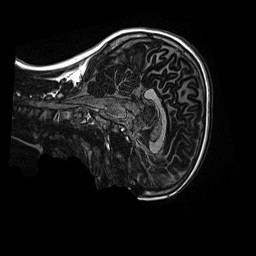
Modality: MP2RAGE
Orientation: sagittal
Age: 11
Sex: female
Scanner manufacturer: siemens
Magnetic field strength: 3 T
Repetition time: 4 s
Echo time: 0.00303 s